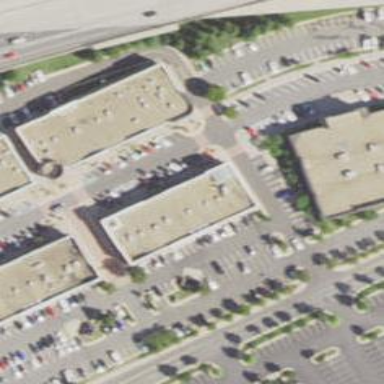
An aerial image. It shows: Retail building.